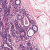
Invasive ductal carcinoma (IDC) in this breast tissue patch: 0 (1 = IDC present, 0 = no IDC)